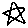
Label: star